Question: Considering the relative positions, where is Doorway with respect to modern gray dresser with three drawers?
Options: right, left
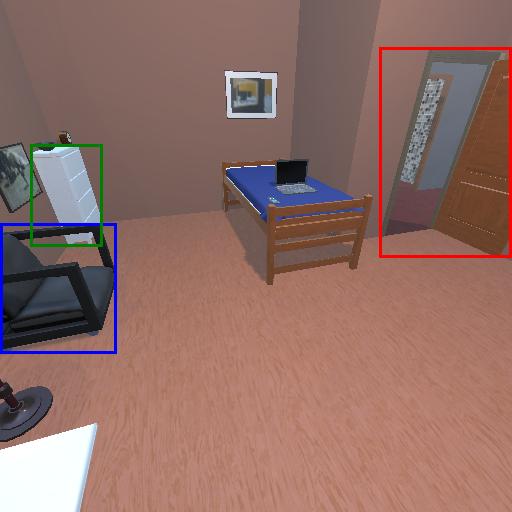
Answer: right